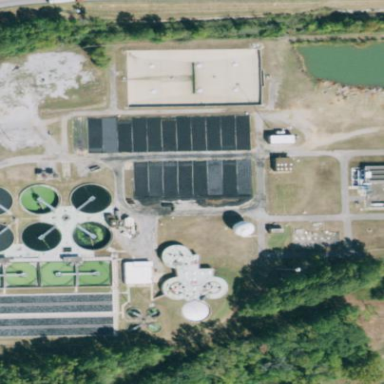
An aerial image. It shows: View of wastewater plant.